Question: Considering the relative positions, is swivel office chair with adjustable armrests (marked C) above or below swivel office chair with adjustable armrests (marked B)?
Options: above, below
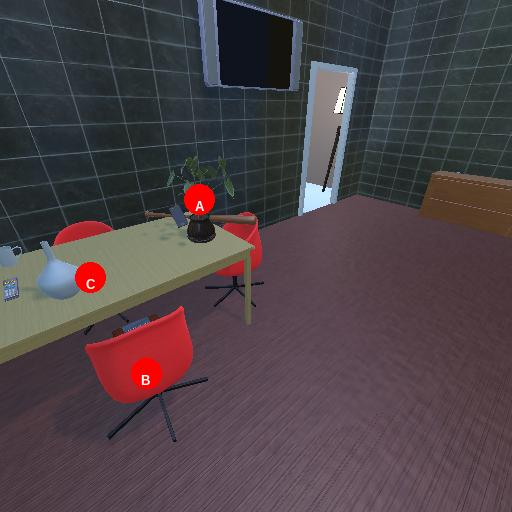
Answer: above